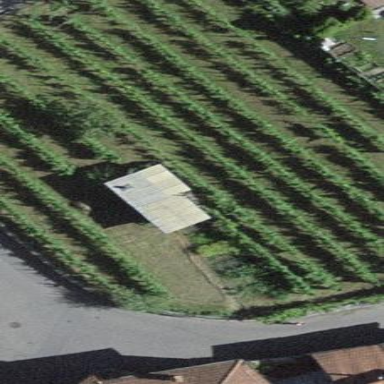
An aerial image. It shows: Vineyard.